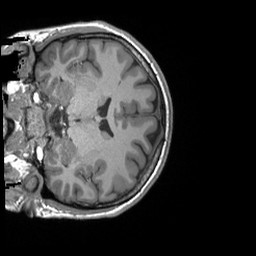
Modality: T1w
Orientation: coronal
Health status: ill
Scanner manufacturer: siemens
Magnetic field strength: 3 T
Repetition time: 2.3 s
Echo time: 0.00243 s